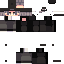
A male human skin with dark skin, wearing brown long hair dressed in a blue hoodie and black pants, featuring a closed mouth.